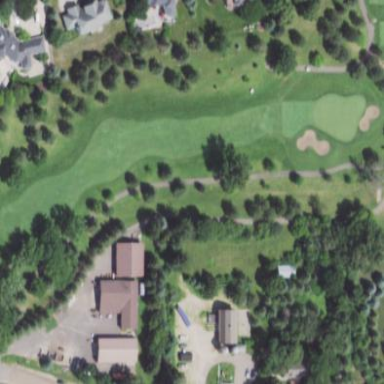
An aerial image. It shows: Grassy area designated as golf fairway.